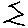
Label: zigzag